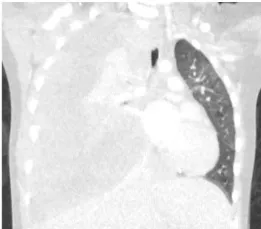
Coronal CT-scan (lung setting) at diagnosis showing the pleural effusion.
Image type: radiology (ct)